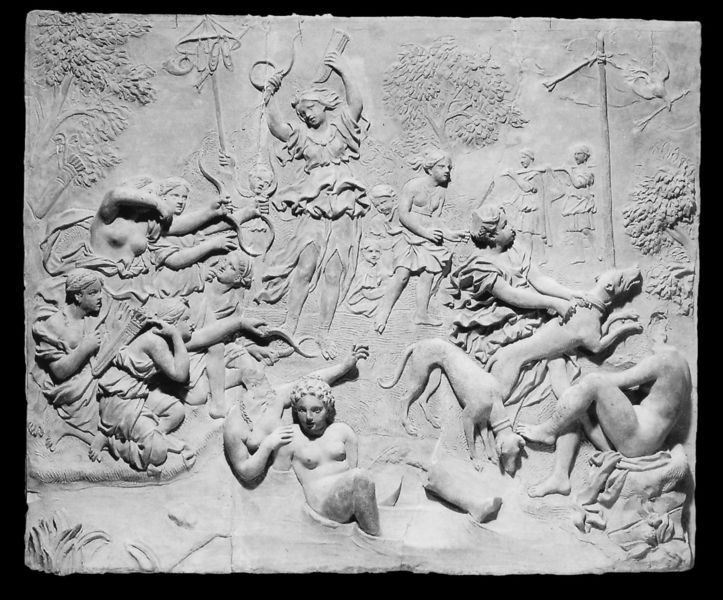
Titel: Die Jagd der Diana
Künstler: Pierre-Etienne Monnot
Institution: Paris, Musée du Louvre
Schlagwörter: akt, blätter, gruppe, nackt, wasser, bäume, menschen, kleider, gras, hund, hunde, ornament, stein, horn, gewand, kind, engel, relief, fassade, schuhe, figuren, weiblich, knie, schenkel, götter, laute, träger, pfeile